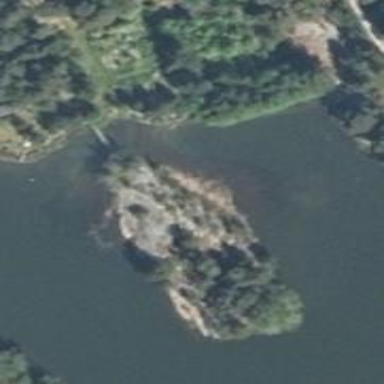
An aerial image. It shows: Islet.